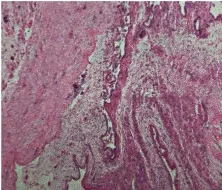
(E) Postoperative pathological examination revealed secretory biliary cystadenoma.
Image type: pathology (h&e)